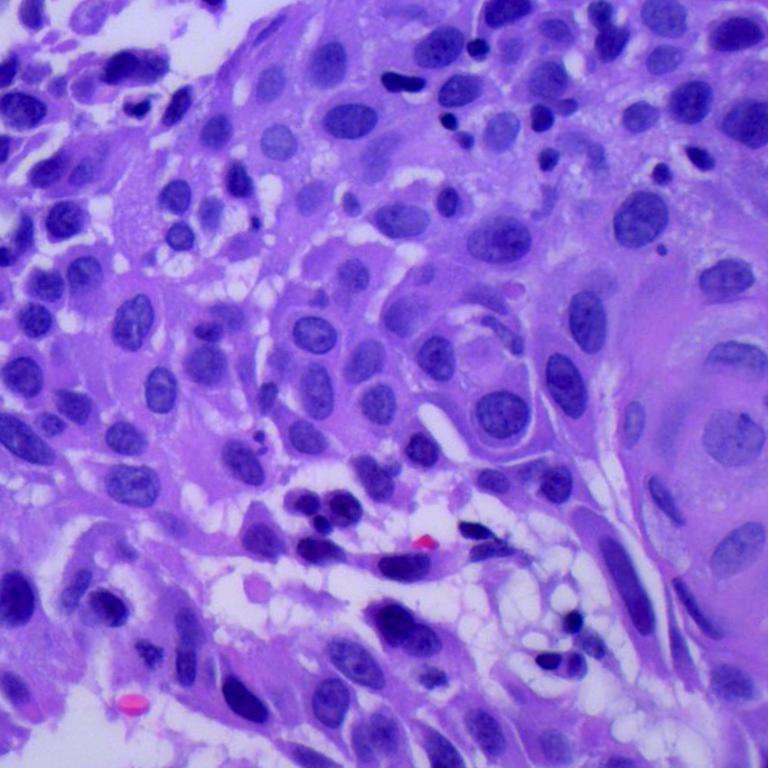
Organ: lung
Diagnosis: squamous carcinomas